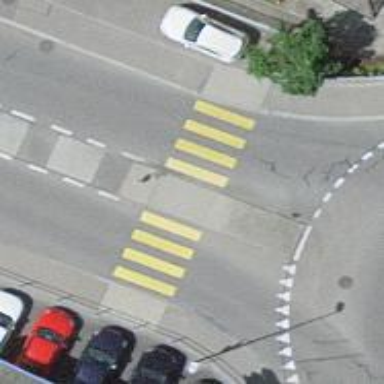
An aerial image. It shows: Uncontrolled crossing with pedestrian island.